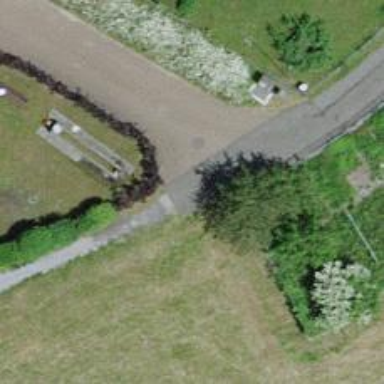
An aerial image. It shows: Unpaved footway.